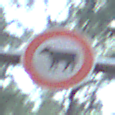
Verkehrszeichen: VerbotViehtrieb
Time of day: SunriseSunset
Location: Outdoor (Nature)
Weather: NotSpecified
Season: Autumn
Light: Natural